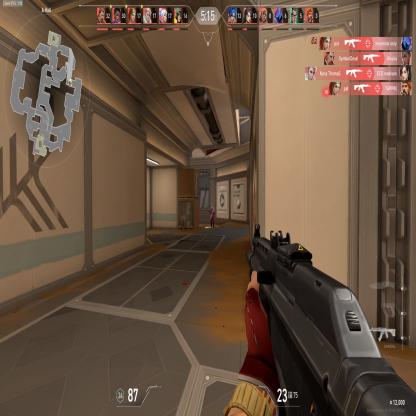
Label: enemy